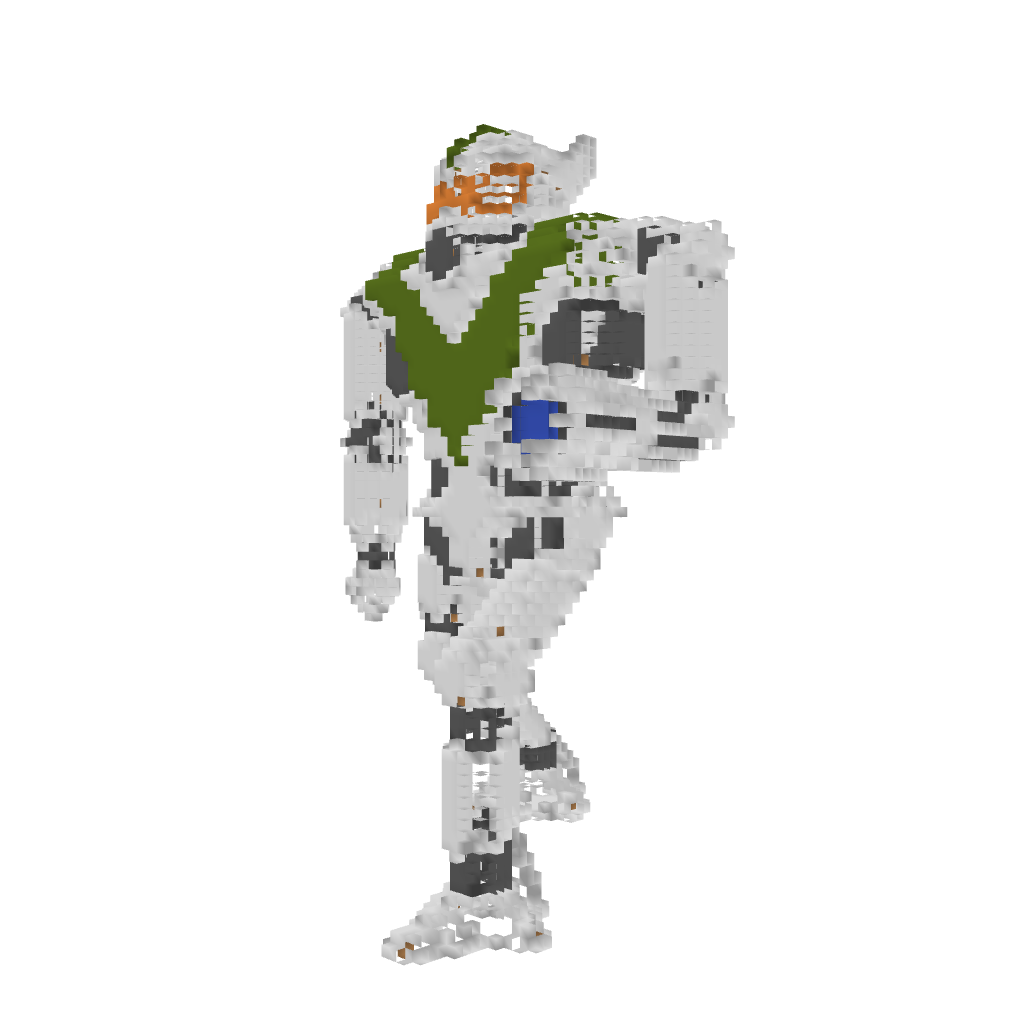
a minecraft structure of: Giant Robot Mech